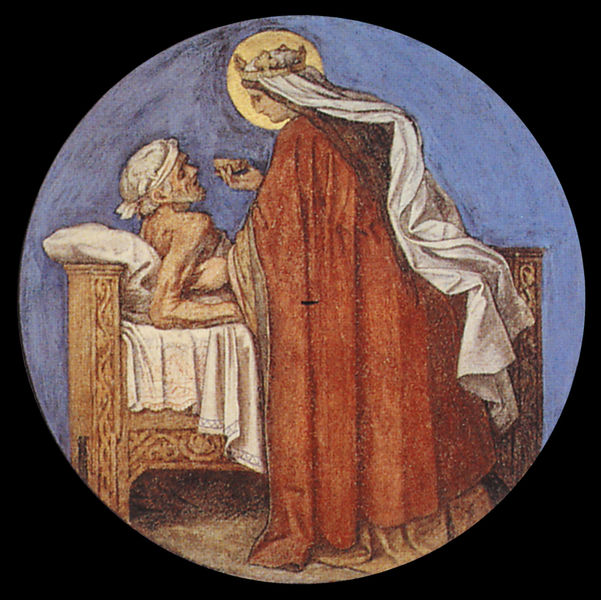
Titel: Fresken der Elisabethgalerie
Künstler: Moritz Schwind
Standort: Eisenach, Wartburg (EU - D - Thüringen)
Schlagwörter: blau, gemälde, himmel, mann, nackt, umhang, weiß, gelb, frau, haar, holz, rot, schleier, malerei, alt, wand, stirnband, tod, toter, kirche, sonne, gewand, lange haare, mantel, decke, krone, kreis, rund, ranken, liegen, alter mann, blue, kissen, pillow, red, white, essen, gold, polster, kopftuch, bed, bett, laken, alter, greis, krank, füttern, medizin, verziert, schein, heiligenschein, bettlaken, sterben, kranker, krankheit, man, königin, heilige, suppe, heilig, maria, saint, geschnitzt, testament, rondo, pflege, ligen, buchmalerei, lazarus, pflegen, langhaarig, holzbett, drink, help, aufrichten, bettlägerig, sick, 1900, bettlegrig